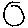
Label: moon